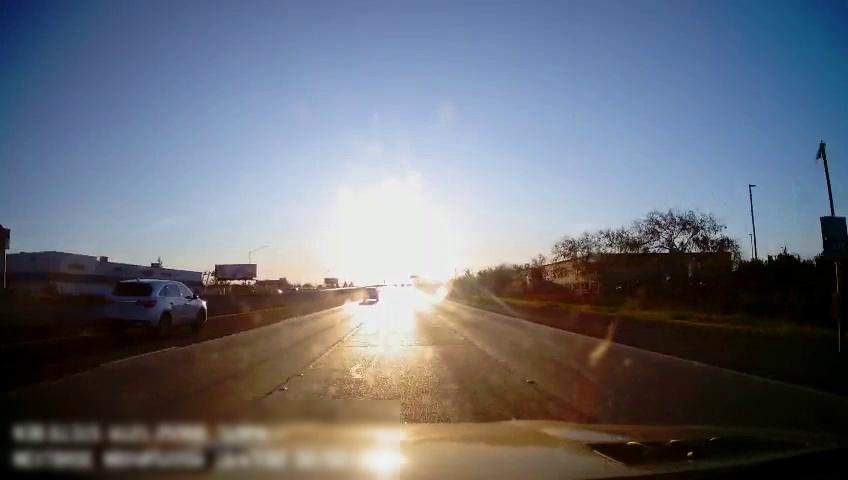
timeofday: Day
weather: Sunny
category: Drivable Space
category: Vehicles | SUV
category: Vehicles | Car
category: Vehicles | Car
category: Lanes | Alternate Lane
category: Lanes | Alternate Lane
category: Lanes | Current Lane
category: Lanes | Alternate Lane
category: Lanes | Current Lane
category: Traffic | Signs